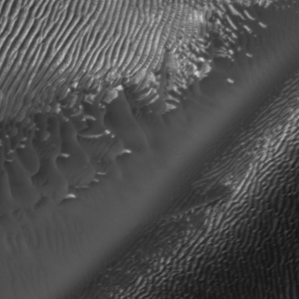
Label: frost